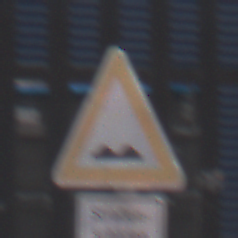
Verkehrszeichen: UnebeneFahrbahn
Zusatzzeichen unten: HinweiseAufGefahrenDurchVerbaleAngabe3
Umgebung: Outdoor, Urban
Tageszeit: MorningAfternoon
Wetter: Overcast
Licht: Natural
Jahreszeit: NotSpecified
Kontrast: LowContrast